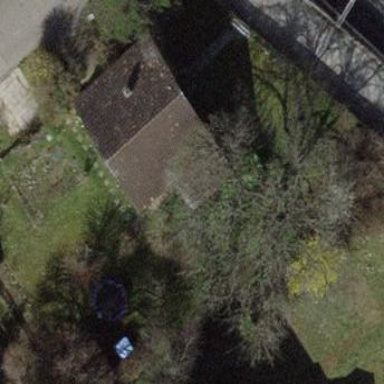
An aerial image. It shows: Detached building with gabled roof oriented across.